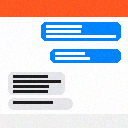
Screen state: on